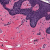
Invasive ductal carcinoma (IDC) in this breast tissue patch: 0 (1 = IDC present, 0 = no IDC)